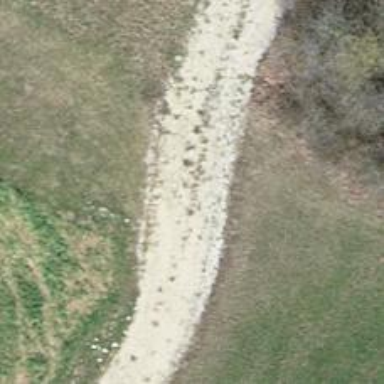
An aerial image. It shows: Gravel track with grade3 tracktype.